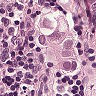
Metastatic tissue present: yes